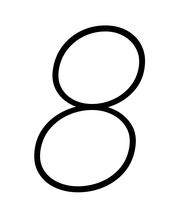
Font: Roboto-Italic_Thin_Italic